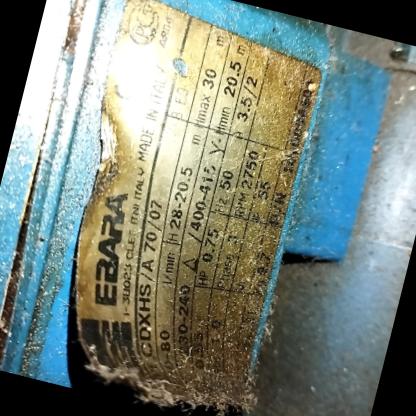
Klasa: tabliczka-znamionowa